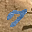
Label: 7